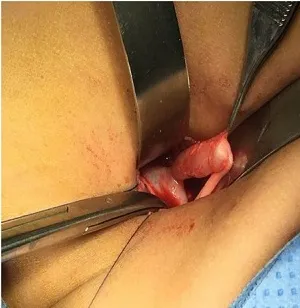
Intra operative images in this patient. (A) A patent and wide pelviureteric junction (PUJ) was observed, along with a dilated right upper ureter with a demarcation point about 4 cm from the PUJ.
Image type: medical_photograph (skin_photograph)